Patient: sex F, age 63
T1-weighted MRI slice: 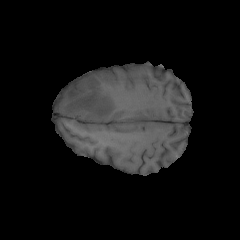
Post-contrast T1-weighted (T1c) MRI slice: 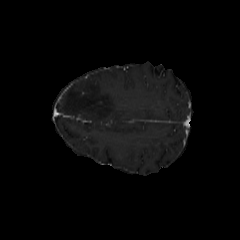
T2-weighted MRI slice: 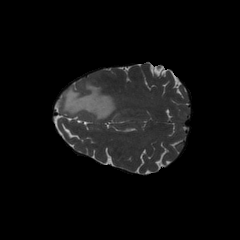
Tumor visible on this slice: yes
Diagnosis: Glioblastoma, IDH-wildtype
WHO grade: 4